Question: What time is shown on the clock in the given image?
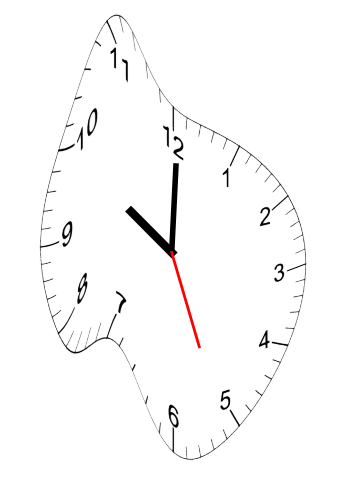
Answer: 10:00:26